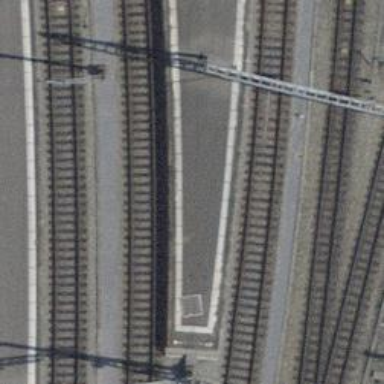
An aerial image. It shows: Siding railway track with electrified contact line.